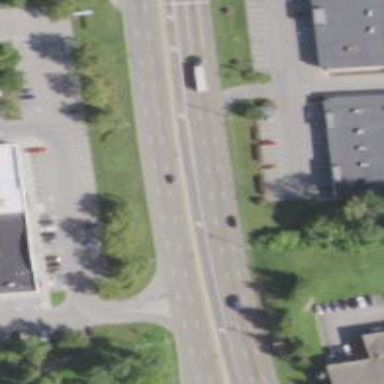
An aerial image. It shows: Asphalt road designated as trunk highway.